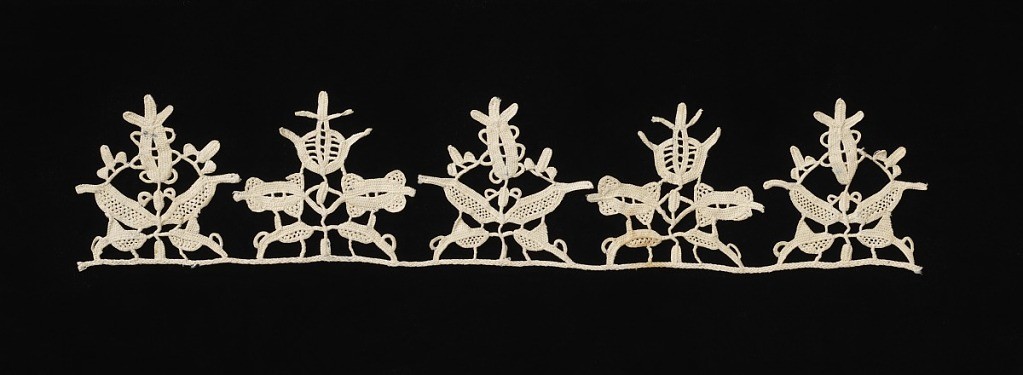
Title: Border
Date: late 16th century
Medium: linen Technique: punto in aria needle lace
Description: Border of five pendants showing stylized floral forms.